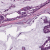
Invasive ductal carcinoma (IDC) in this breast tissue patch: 1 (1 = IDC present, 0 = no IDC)